Question: I want to draw math-function like y=x^2+1 with androidPlot library.I have "SimpleXYPlot". It works but I don't know how to change it from sin to my function.
Here's the code:
'''
public class DynamicXYPlotActivity extends Activity {
// redraws a plot whenever an update is received:
private class MyPlotUpdater implements Observer {
Plot plot;
public MyPlotUpdater(Plot plot) {
this.plot = plot;
}
@Override
public void update(Observable o, Object arg) {
plot.redraw();
}
}
private XYPlot dynamicPlot;
private MyPlotUpdater plotUpdater;
SampleDynamicXYDatasource data;
private Thread myThread;
@Override
public void onCreate(Bundle savedInstanceState) {
// android boilerplate stuff
super.onCreate(savedInstanceState);
setContentView(R.layout.dynamicxyplot_example);
// get handles to our View defined in layout.xml:
dynamicPlot = (XYPlot) findViewById(R.id.dynamicXYPlot);
plotUpdater = new MyPlotUpdater(dynamicPlot);
// only display whole numbers in domain labels
dynamicPlot.getGraphWidget().setDomainValueFormat(new DecimalFormat("0"));
// getInstance and position datasets:
data = new SampleDynamicXYDatasource();
SampleDynamicSeries sine1Series = new SampleDynamicSeries(data, 0, "Sine 1");
SampleDynamicSeries sine2Series = new SampleDynamicSeries(data, 1, "Sine 2");
LineAndPointFormatter formatter1 = new LineAndPointFormatter( Color.rgb(0, 0, 0), null, null, null );
formatter1.getLinePaint().setStrokeJoin(Paint.Join.ROUND);
formatter1.getLinePaint().setStrokeWidth(10);
dynamicPlot.addSeries( sine1Series,formatter1 );
LineAndPointFormatter formatter2 = new LineAndPointFormatter(Color.rgb(0, 0, 200), null, null, null);
formatter2.getLinePaint().setStrokeWidth(10);
formatter2.getLinePaint().setStrokeJoin(Paint.Join.ROUND);
//formatter2.getFillPaint().setAlpha(220);
dynamicPlot.addSeries(sine2Series, formatter2);
// hook up the plotUpdater to the data model:
data.addObserver(plotUpdater);
// thin out domain tick labels so they dont overlap each other:
dynamicPlot.setDomainStepMode(XYStepMode.INCREMENT_BY_VAL);
dynamicPlot.setDomainStepValue(5);
dynamicPlot.setRangeStepMode(XYStepMode.INCREMENT_BY_VAL);
dynamicPlot.setRangeStepValue(10);
dynamicPlot.setRangeValueFormat(new DecimalFormat("###.#"));
// uncomment this line to freeze the range boundaries:
dynamicPlot.setRangeBoundaries(-100, 100, BoundaryMode.FIXED);
// create a dash effect for domain and range grid lines:
DashPathEffect dashFx = new DashPathEffect(
new float[] {PixelUtils.dpToPix(3), PixelUtils.dpToPix(3)}, 0);
dynamicPlot.getGraphWidget().getDomainGridLinePaint().setPathEffect(dashFx);
dynamicPlot.getGraphWidget().getRangeGridLinePaint().setPathEffect(dashFx);
}
@Override
public void onResume() {
// kick off the data generating thread:
myThread = new Thread(data);
myThread.start();
super.onResume();
}
@Override
public void onPause() {
data.stopThread();
super.onPause();
}
class SampleDynamicXYDatasource implements Runnable {
// encapsulates management of the observers watching this datasource for update events:
class MyObservable extends Observable {
@Override
public void notifyObservers() {
setChanged();
super.notifyObservers();
}
}
private static final double FREQUENCY = 5; // larger is lower frequency
private static final int MAX_AMP_SEED = 100; //100
private static final int MIN_AMP_SEED = 10; //10
private static final int AMP_STEP = 1;
public static final int SINE1 = 0;
public static final int SINE2 = 1;
private static final int SAMPLE_SIZE = 30;
private int phase = 0;
private int sinAmp = 1;
private MyObservable notifier;
private boolean keepRunning = false;
{
notifier = new MyObservable();
}
public void stopThread() {
keepRunning = false;
}
//@Override
public void run() {
try {
keepRunning = true;
boolean isRising = true;
while (keepRunning) {
Thread.sleep(100); // decrease or remove to speed up the refresh rate.
phase++;
if (sinAmp >= MAX_AMP_SEED) {
isRising = false;
} else if (sinAmp <= MIN_AMP_SEED) {
isRising = true;
}
if (isRising) {
sinAmp += AMP_STEP;
} else {
sinAmp -= AMP_STEP;
}
notifier.notifyObservers();
}
} catch (InterruptedException e) {
e.printStackTrace();
}
}
public int getItemCount(int series) {
return SAMPLE_SIZE;
}
public Number getX(int series, int index) {
if (index >= SAMPLE_SIZE) {
throw new IllegalArgumentException();
}
return index;
}
public Number getY(int series, int index) {
if (index >= SAMPLE_SIZE) {
throw new IllegalArgumentException();
}
double angle = (index + (phase))/FREQUENCY;
double amp = sinAmp * Math.sin(angle);
switch (series) {
case SINE1:
return amp;
case SINE2:
return -amp;
default:
throw new IllegalArgumentException();
}
}
public void addObserver(Observer observer) {
notifier.addObserver(observer);
}
public void removeObserver(Observer observer) {
notifier.deleteObserver(observer);
}
}
class SampleDynamicSeries implements XYSeries {
private SampleDynamicXYDatasource datasource;
private int seriesIndex;
private String title;
public SampleDynamicSeries(SampleDynamicXYDatasource datasource, int seriesIndex, String title) {
this.datasource = datasource;
this.seriesIndex = seriesIndex;
this.title = title;
}
@Override
public String getTitle() {
return title;
}
@Override
public int size() {
return datasource.getItemCount(seriesIndex);
}
@Override
public Number getX(int index) {
return datasource.getX(seriesIndex, index);
}
@Override
public Number getY(int index) {
return datasource.getY(seriesIndex, index);
}
}
}
'''
=======================================================
After what "Nick" said and other minor addition, I got this result:

but as we know :
<URL>
Now how to make the left side?
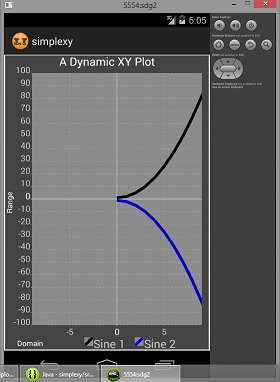
Answer: Using the code above can modify to do what you want. All that code does is generate some data in a sine pattern. I don't know how your x values are going to be generated so here's a modified that just uses the original code where x=index above and uses your function to generate the y-values:
'''
public Number getY(int series, int index) {
if (index >= SAMPLE_SIZE) {
throw new IllegalArgumentException();
}
Number x = getX(series, index);
double y = Math.pow(x.doubleValue(), 2) + 1;
switch (series) {
case SINE1:
return y;
case SINE2:
return -y;
default:
throw new IllegalArgumentException();
}
}
'''
You'll notice that when you make this change, the plot appears to no longer be animated. (it actually still is but that's besides the point) This is because y is now purely a function of x and the x values never change.
As far as how to stop the animation, the plot redraws whenever plot.redraw() is called, which in the example above is in response to an event being continuously fired by events generated by the thread being run on the Runnable instance of SampleDynamicXYDatasource. Using the example above, the simplest way to stop the animation is to replace:
'''
@Override
public void onResume() {
// kick off the data generating thread:
myThread = new Thread(data);
myThread.start();
super.onResume();
}
'''
with:
'''
@Override
public void onResume() {
dynamicPlot.redraw();
super.onResume();
}
'''